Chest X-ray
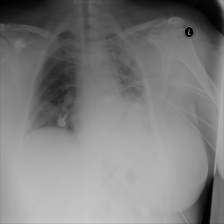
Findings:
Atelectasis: negative
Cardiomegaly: negative
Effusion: negative
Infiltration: negative
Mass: negative
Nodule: negative
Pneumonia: negative
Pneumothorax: negative
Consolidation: negative
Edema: negative
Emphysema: negative
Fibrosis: negative
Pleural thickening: negative
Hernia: negative